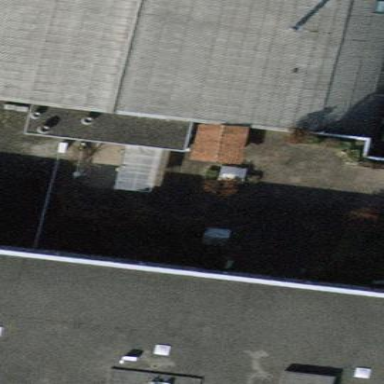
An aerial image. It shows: Office building.